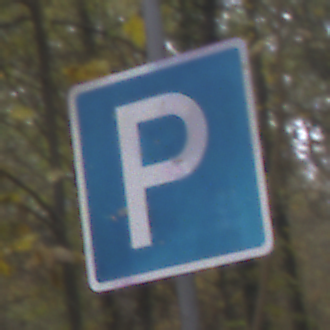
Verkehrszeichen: Parken
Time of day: MorningAfternoon
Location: Outdoor (Nature)
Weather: Overcast
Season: Autumn
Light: Natural